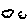
Label: cloud